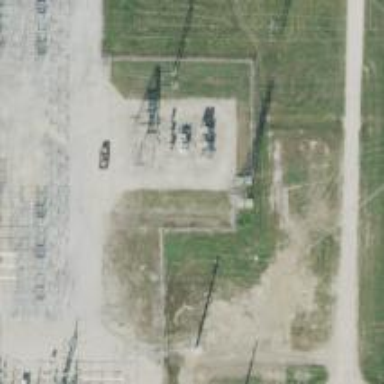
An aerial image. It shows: Switch used for power control.